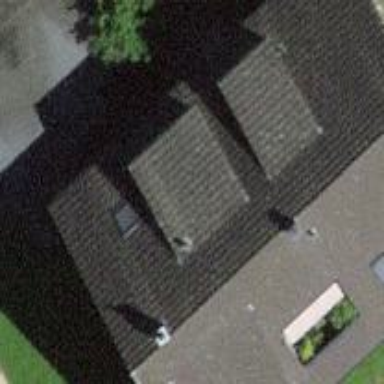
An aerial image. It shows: Residential building.